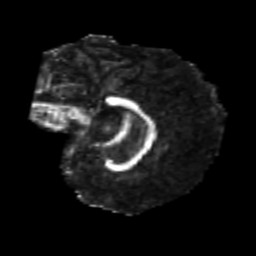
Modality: FA
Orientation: sagittal
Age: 23
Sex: female
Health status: healthy
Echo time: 0.074 s